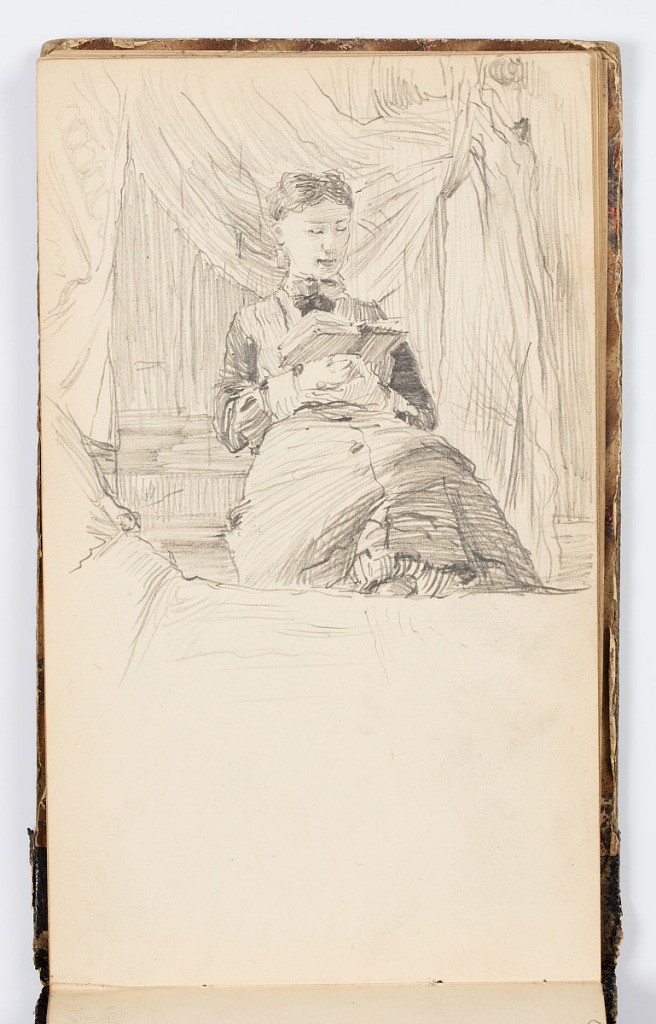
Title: Sketchbook Page
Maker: Kenyon Cox, American, 1856–1919
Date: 1875
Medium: Graphite on paper
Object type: Sketchbook folio
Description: Sketch of a woman reading.